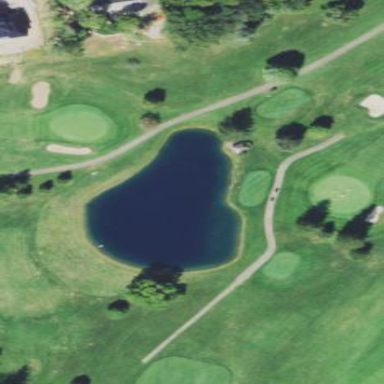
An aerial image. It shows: Water hazard on golf course. The hazard is natural water feature.